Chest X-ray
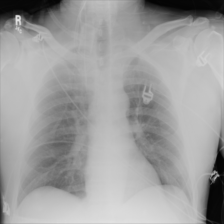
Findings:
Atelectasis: negative
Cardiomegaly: negative
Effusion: negative
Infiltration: negative
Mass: negative
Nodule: negative
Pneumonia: negative
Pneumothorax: negative
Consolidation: negative
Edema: negative
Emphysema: negative
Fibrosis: negative
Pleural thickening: negative
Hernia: negative